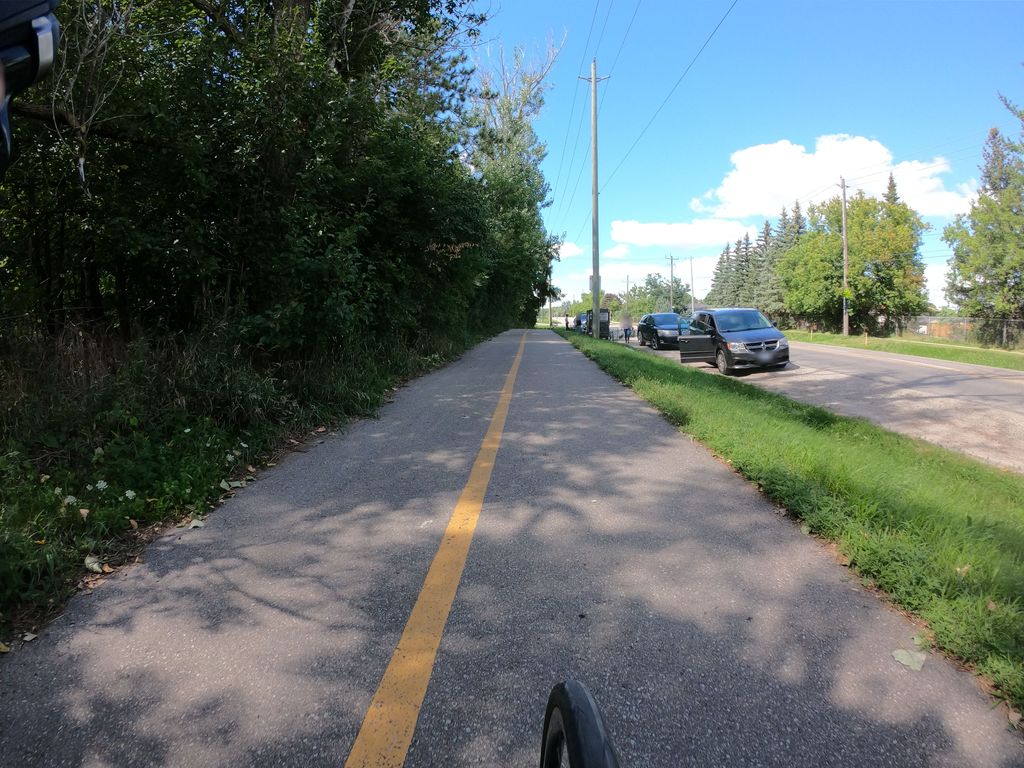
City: kitchener-waterloo